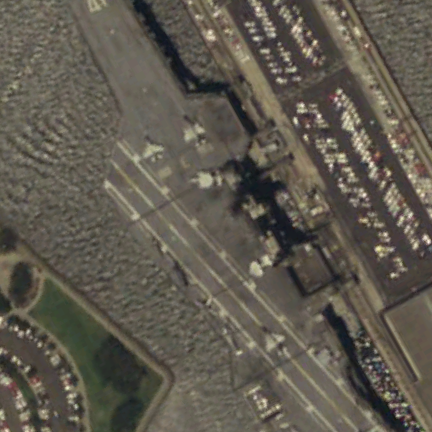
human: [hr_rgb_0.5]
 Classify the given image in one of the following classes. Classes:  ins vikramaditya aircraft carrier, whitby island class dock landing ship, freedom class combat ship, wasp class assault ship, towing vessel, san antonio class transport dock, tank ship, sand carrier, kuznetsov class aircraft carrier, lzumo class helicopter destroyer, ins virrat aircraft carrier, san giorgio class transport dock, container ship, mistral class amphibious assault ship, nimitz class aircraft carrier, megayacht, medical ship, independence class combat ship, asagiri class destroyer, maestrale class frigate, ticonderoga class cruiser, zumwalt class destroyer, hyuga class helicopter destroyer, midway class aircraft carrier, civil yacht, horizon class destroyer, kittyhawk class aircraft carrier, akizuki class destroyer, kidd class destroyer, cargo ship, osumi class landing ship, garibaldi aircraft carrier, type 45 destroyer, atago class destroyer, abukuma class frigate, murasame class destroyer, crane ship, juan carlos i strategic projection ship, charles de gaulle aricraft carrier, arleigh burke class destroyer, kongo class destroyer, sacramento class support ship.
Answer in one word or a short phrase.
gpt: Midway class aircraft carrier